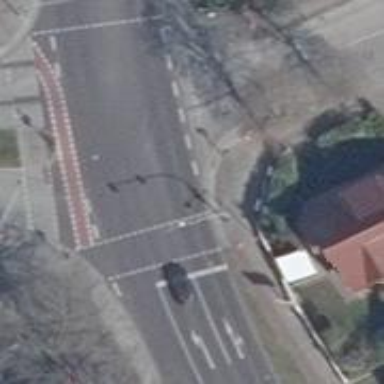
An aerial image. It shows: Primary road with asphalt surface.